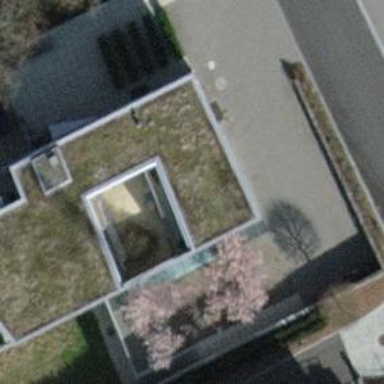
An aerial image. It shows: Building with flat roof oriented across its structure.